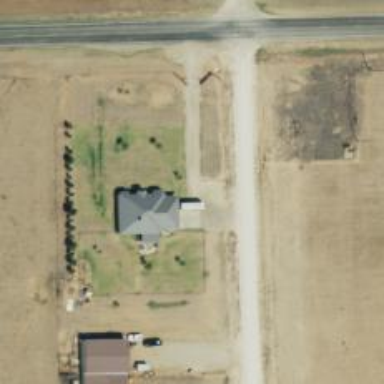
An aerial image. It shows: Driveway.